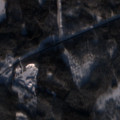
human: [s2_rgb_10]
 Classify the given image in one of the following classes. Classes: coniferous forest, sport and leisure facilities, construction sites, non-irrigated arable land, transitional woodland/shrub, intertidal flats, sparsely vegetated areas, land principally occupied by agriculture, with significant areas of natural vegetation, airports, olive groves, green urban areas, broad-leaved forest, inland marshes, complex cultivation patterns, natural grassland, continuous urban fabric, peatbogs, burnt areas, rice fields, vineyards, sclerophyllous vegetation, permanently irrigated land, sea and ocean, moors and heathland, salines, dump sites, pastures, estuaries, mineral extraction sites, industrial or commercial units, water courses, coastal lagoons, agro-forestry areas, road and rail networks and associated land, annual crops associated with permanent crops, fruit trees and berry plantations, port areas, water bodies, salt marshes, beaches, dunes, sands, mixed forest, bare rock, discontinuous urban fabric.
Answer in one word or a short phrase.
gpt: coniferous forest, mixed forest, transitional woodland/shrub